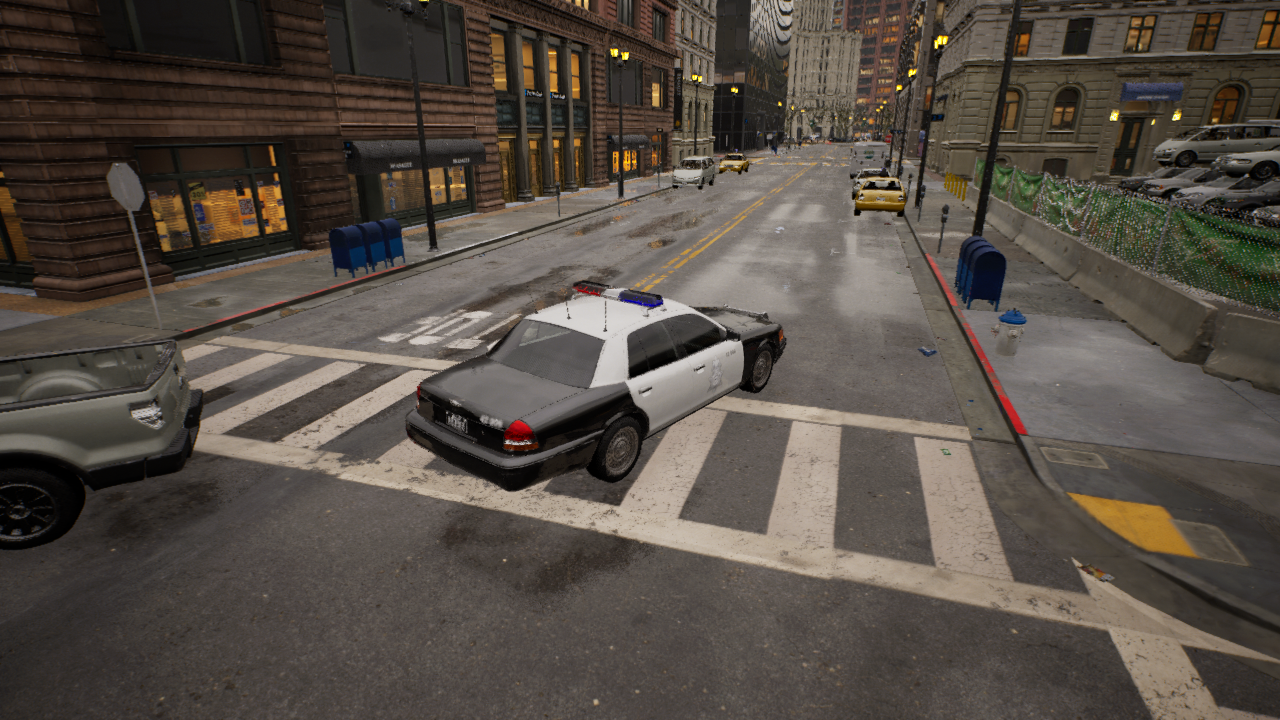
Venue: intersection
Lighting: golden hour
Vehicle rig: sedan